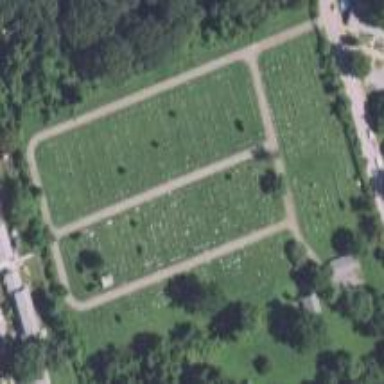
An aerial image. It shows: Cemetery.